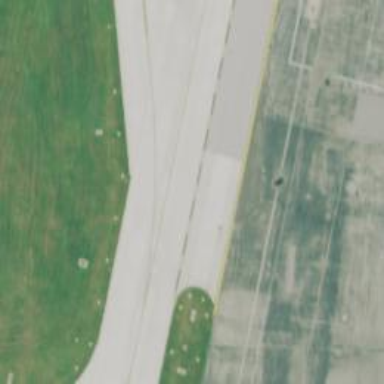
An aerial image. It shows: Image of taxiway at airport.